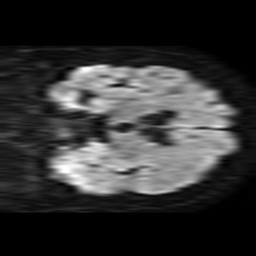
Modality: TRACE
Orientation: coronal
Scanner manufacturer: philips
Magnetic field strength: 1.5 T
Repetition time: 3.949 s
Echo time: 0.07466 s